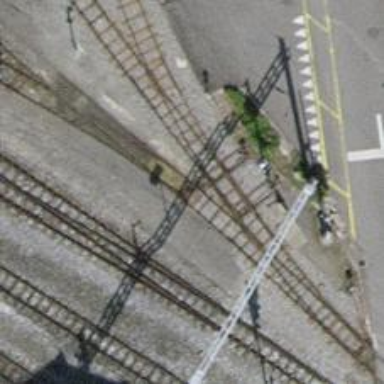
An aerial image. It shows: Railway switch.